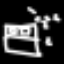
Label: bed